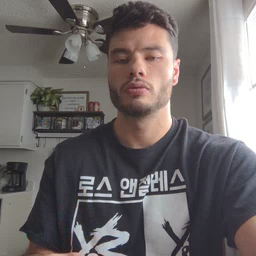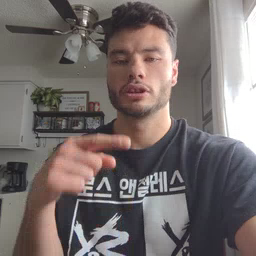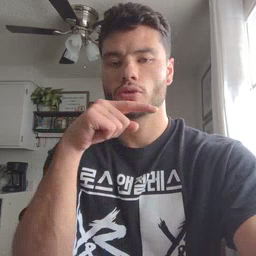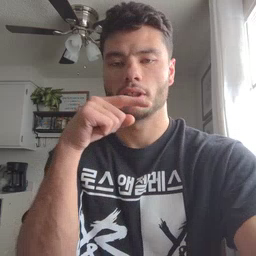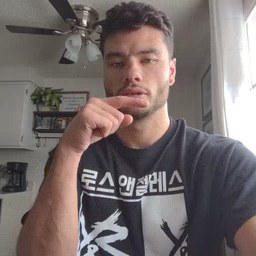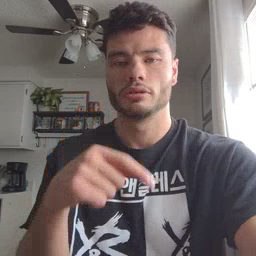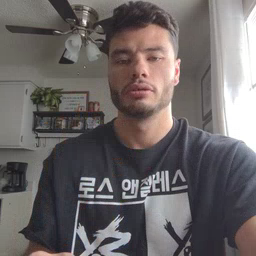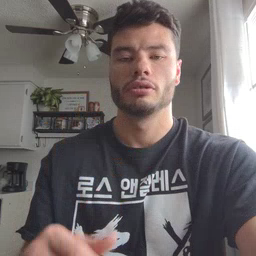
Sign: toothbrush